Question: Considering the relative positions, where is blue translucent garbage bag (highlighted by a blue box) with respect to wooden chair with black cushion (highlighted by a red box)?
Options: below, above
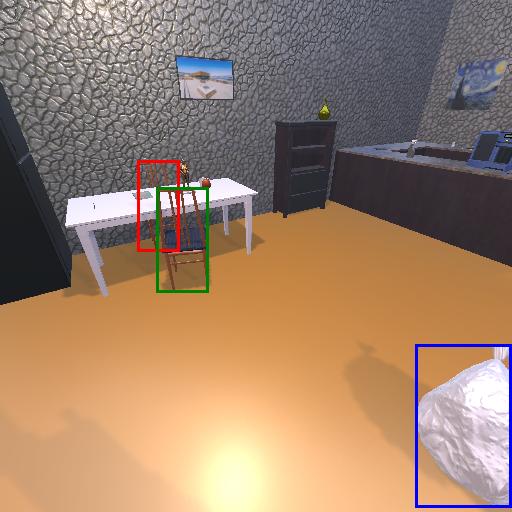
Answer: below